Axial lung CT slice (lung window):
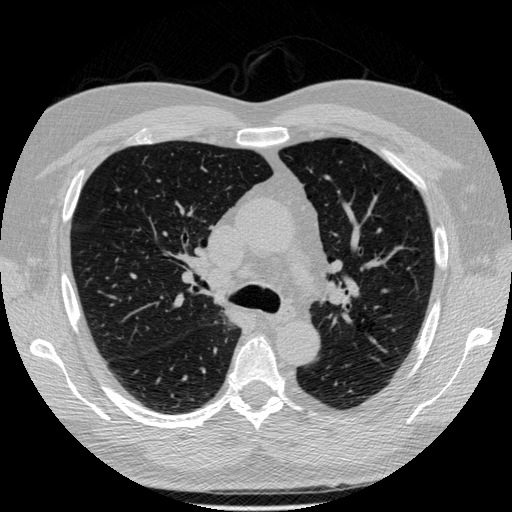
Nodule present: no